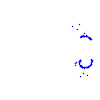
Particle: proton